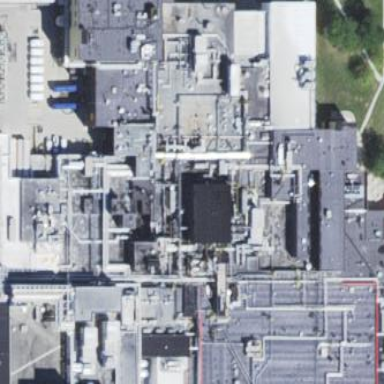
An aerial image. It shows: Industrial building.